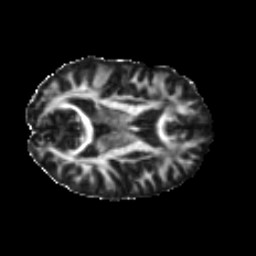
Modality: FA
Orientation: axial
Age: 49
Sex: female
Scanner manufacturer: ge
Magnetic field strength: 3 T
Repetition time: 7.8 s
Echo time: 0.0606 s